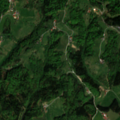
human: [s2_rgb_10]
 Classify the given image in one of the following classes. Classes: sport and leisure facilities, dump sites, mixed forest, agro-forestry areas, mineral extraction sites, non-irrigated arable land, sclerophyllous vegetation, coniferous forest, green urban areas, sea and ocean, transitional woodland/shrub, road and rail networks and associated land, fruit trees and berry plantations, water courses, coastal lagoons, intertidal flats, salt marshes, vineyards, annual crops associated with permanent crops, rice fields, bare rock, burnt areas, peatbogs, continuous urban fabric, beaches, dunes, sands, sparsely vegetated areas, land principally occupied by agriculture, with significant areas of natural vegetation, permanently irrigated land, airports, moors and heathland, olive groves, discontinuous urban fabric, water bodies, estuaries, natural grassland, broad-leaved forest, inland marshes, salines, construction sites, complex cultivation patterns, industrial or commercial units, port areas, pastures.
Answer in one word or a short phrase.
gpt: pastures, land principally occupied by agriculture, with significant areas of natural vegetation, broad-leaved forest